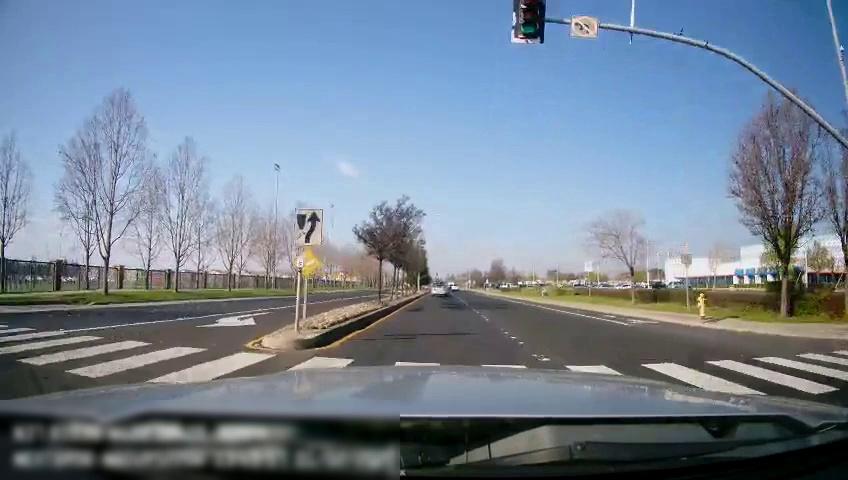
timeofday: Day
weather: Sunny
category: Drivable Space
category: Vehicles | Car
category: Lanes | Current Lane
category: Lanes | Current Lane
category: Lanes | Alternate Lane
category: Lanes | Opposite Lane
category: Traffic | Lights
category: Traffic | Signs
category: Traffic | Signs
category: Traffic | Signs